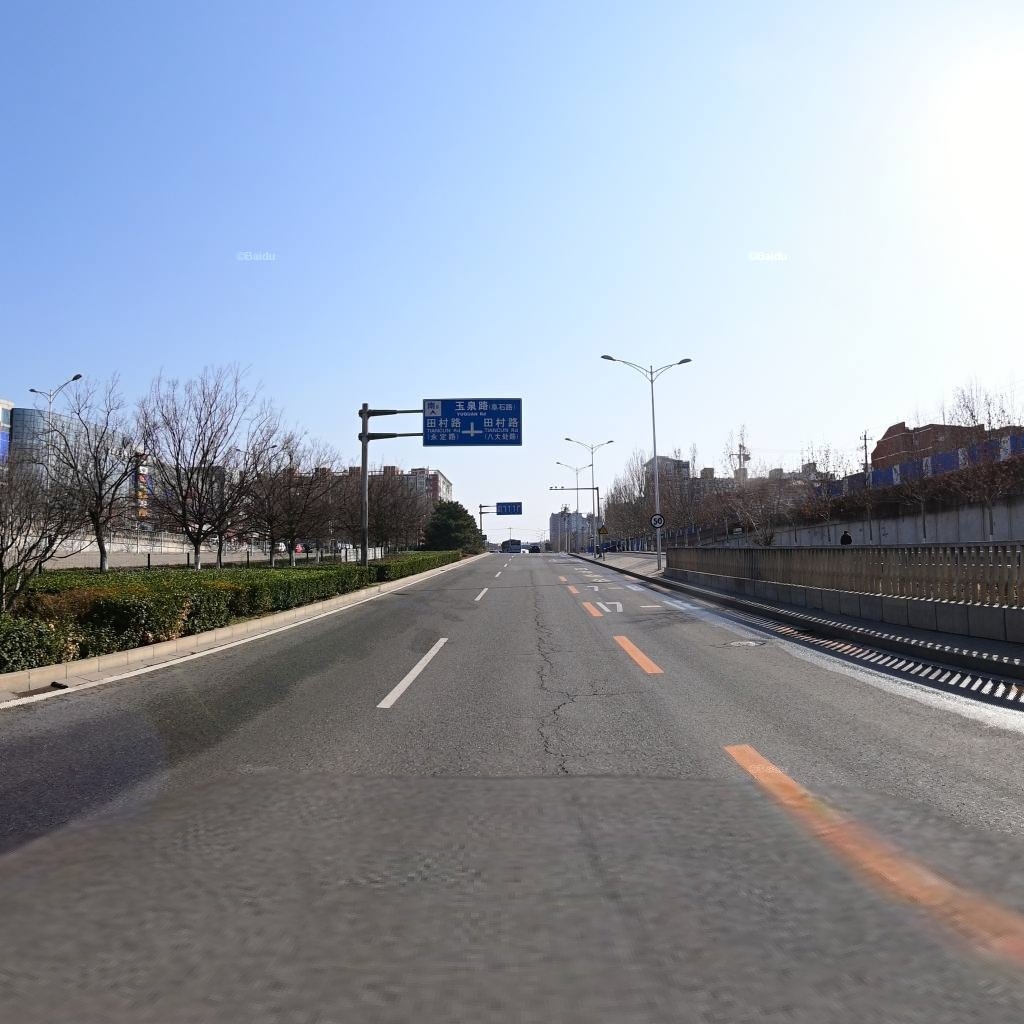
Region: Haidian
Road damage annotations: longitudinal crack, transverse crack, manhole cover